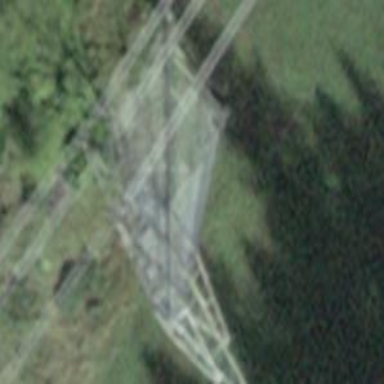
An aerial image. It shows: Power tower.